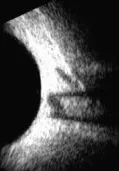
The right eye (RE).
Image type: ophthalmic_imaging (b_scan)